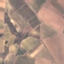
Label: PermanentCrop